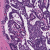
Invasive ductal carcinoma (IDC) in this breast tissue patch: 1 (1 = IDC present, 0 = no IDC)